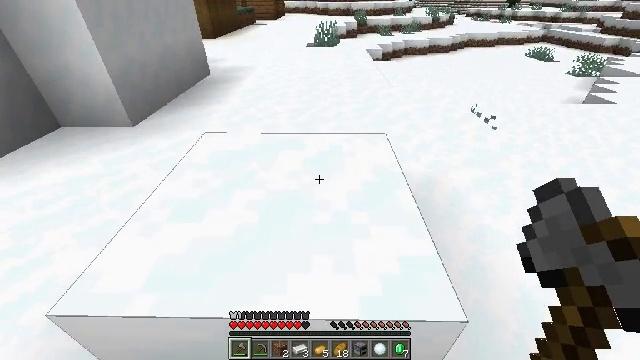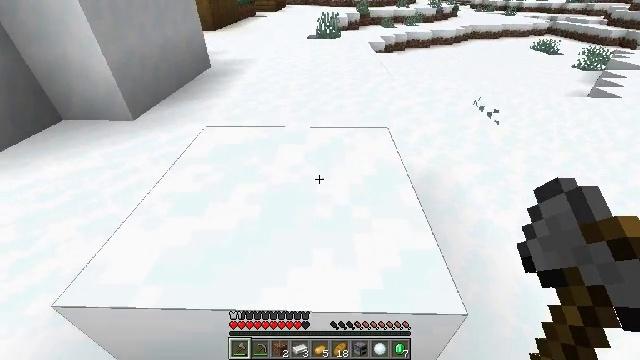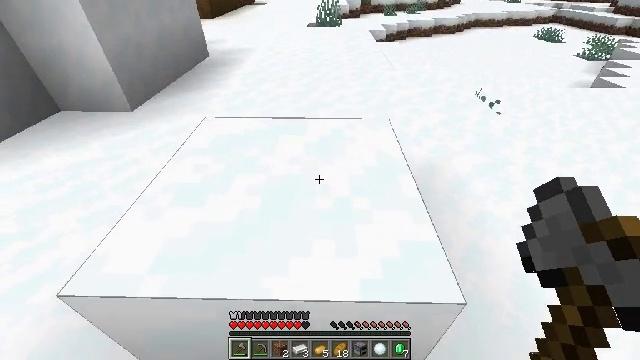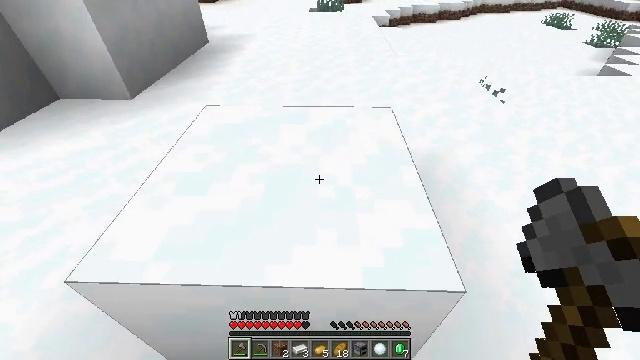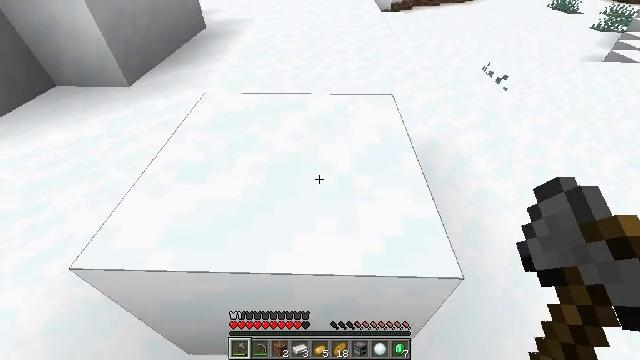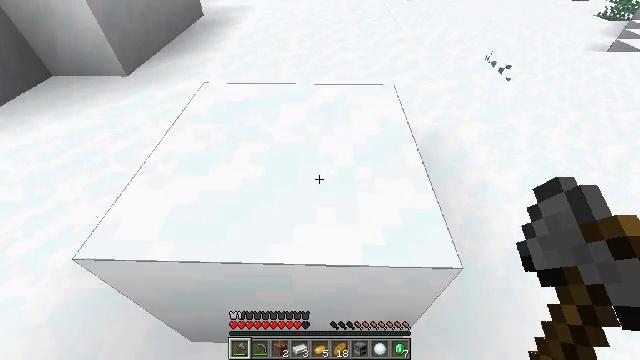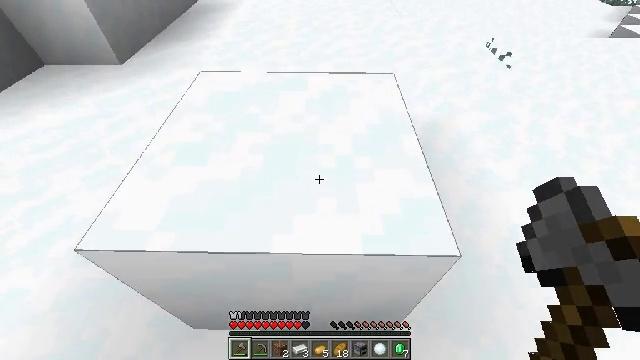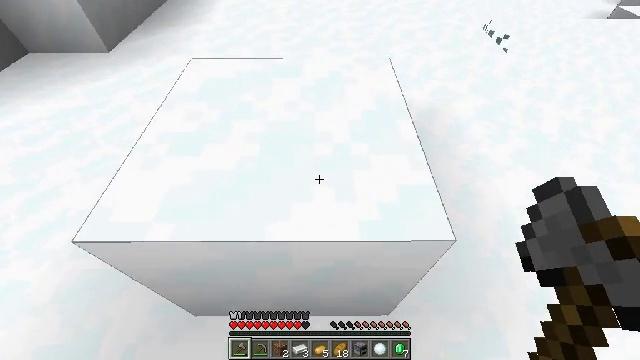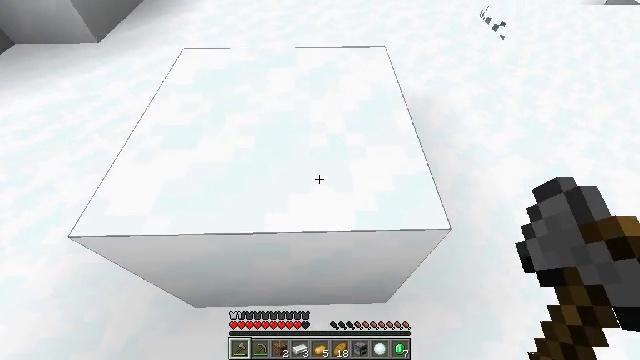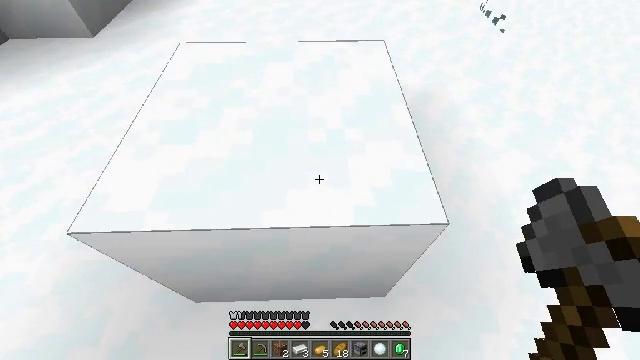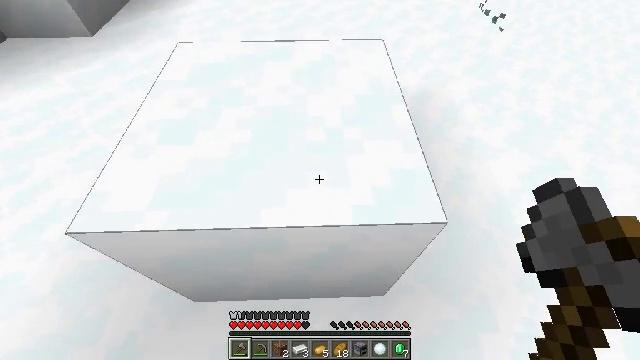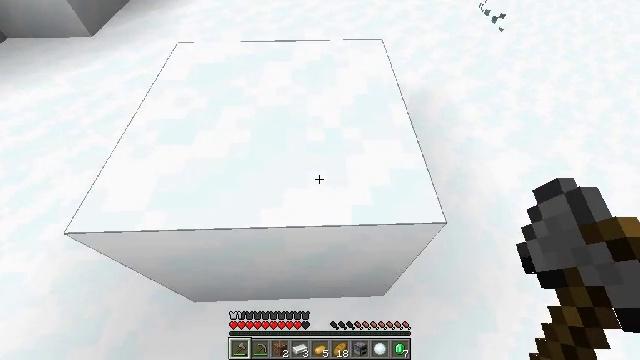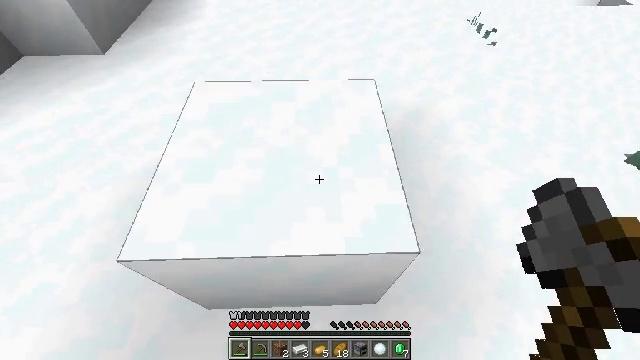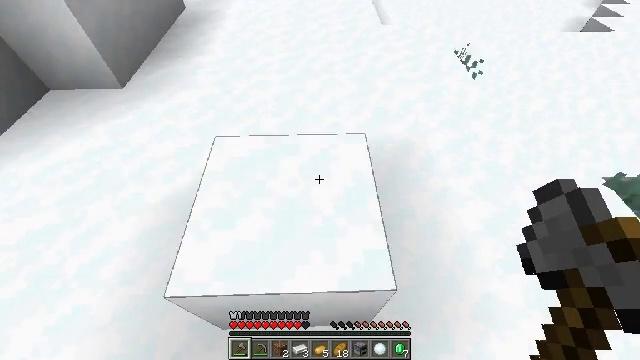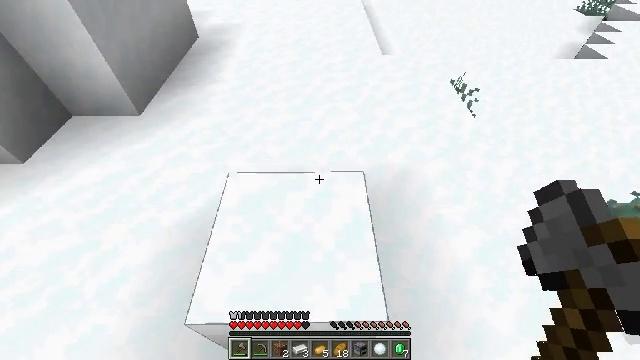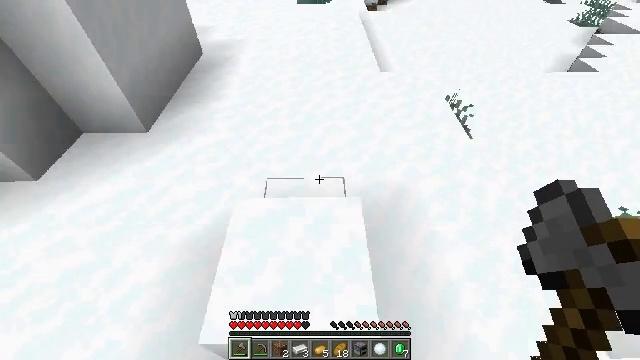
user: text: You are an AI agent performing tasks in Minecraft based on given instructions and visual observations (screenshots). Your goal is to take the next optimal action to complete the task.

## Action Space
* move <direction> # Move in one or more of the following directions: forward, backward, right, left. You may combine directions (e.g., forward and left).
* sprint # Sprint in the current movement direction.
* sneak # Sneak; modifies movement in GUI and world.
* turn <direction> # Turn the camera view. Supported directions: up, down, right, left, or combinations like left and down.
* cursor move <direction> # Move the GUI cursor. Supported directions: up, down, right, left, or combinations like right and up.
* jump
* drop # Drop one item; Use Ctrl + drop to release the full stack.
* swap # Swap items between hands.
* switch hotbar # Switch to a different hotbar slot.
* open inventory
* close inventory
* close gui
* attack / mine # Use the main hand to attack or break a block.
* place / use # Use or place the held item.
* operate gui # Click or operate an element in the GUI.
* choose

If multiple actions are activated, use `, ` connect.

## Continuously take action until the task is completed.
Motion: motion action
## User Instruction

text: Attack the stripped spruce wood to break it.
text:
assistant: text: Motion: move forward, sprint, turn down
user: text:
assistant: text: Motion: move forward, sprint, turn down
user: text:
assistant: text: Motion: move forward, sprint, turn down
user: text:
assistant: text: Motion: move forward, sprint, turn down
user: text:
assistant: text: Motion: move forward, sprint, turn down
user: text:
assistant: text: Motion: move forward, sprint, turn down
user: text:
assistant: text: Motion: move forward, sprint, turn right and down
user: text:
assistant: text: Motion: move forward, sprint, turn right and down
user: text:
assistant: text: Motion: move forward, sprint, turn down
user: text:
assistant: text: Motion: move forward, sprint
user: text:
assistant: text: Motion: move forward, sprint
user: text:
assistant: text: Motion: move forward, sprint, jump
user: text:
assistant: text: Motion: move forward, sprint, turn up, jump
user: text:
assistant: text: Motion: move forward, sprint, turn up, jump
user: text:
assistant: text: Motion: move forward, sprint, turn up, jump
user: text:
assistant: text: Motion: move forward, sprint, jump
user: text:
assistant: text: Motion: move forward, sprint, turn right and up, jump
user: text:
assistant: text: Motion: move forward, sprint, turn right and up, jump
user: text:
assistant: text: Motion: move forward, sprint, turn right, jump
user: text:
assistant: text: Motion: move forward, sprint, turn right, jump
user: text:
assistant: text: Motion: move forward, sprint, turn right and up, jump
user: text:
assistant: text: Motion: move forward, sprint, turn right and up, jump
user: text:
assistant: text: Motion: move forward, sprint, turn right, jump
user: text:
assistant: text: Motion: move forward, sprint, turn right, jump
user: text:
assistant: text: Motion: move forward, sprint, turn right and up, jump
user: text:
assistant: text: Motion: move forward, sprint, jump
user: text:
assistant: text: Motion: move forward, sprint, jump
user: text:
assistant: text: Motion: move forward, sprint, jump
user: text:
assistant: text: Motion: move forward, sprint, jump
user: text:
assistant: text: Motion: move forward, sprint, turn right, jump